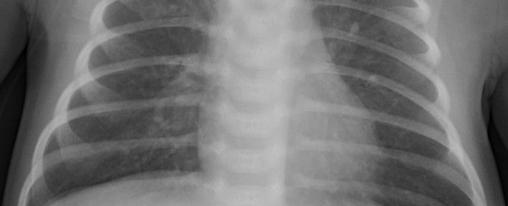
Diagnosis: PNEUMONIA